Field crop: tomato
Growth stage: 2
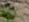
Species: solanum